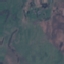
Label: Pasture